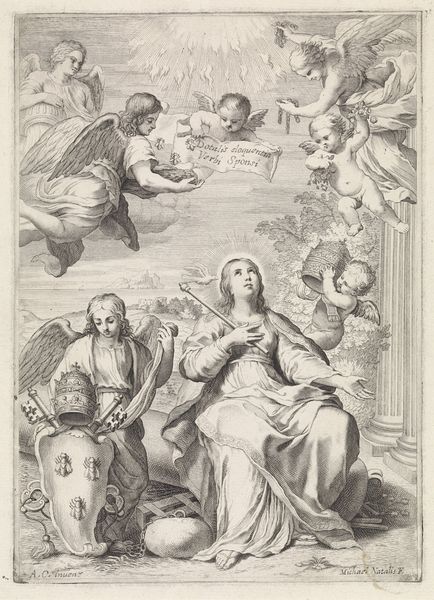
Titel: Allegorie op het pausschap van Urbanus VIII
Künstler: Michel Natalis
Standort: Amsterdam
Institution: Rijksmuseum
Schlagwörter: himmel, sitzen, frau, kleid, säule, zeichnung, sonne, krone, engel, stab, grafik, papst, bienen, schild, druckgrafik, stich, helm, wappen, heilige, putten, maria, kupferstich, putti, barberini, schriftband, religiöses motiv, regalia